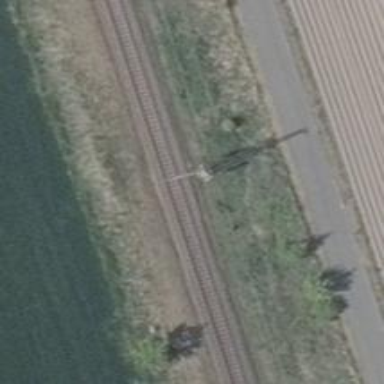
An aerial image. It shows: Railway milestone with catenary mast.